Interaction volume radius: 5 \u00c5
Interaction volume height: 40 \u00c5
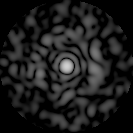
Disorder parameter: 0.8287